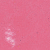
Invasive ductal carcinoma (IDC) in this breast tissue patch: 0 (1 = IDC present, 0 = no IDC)